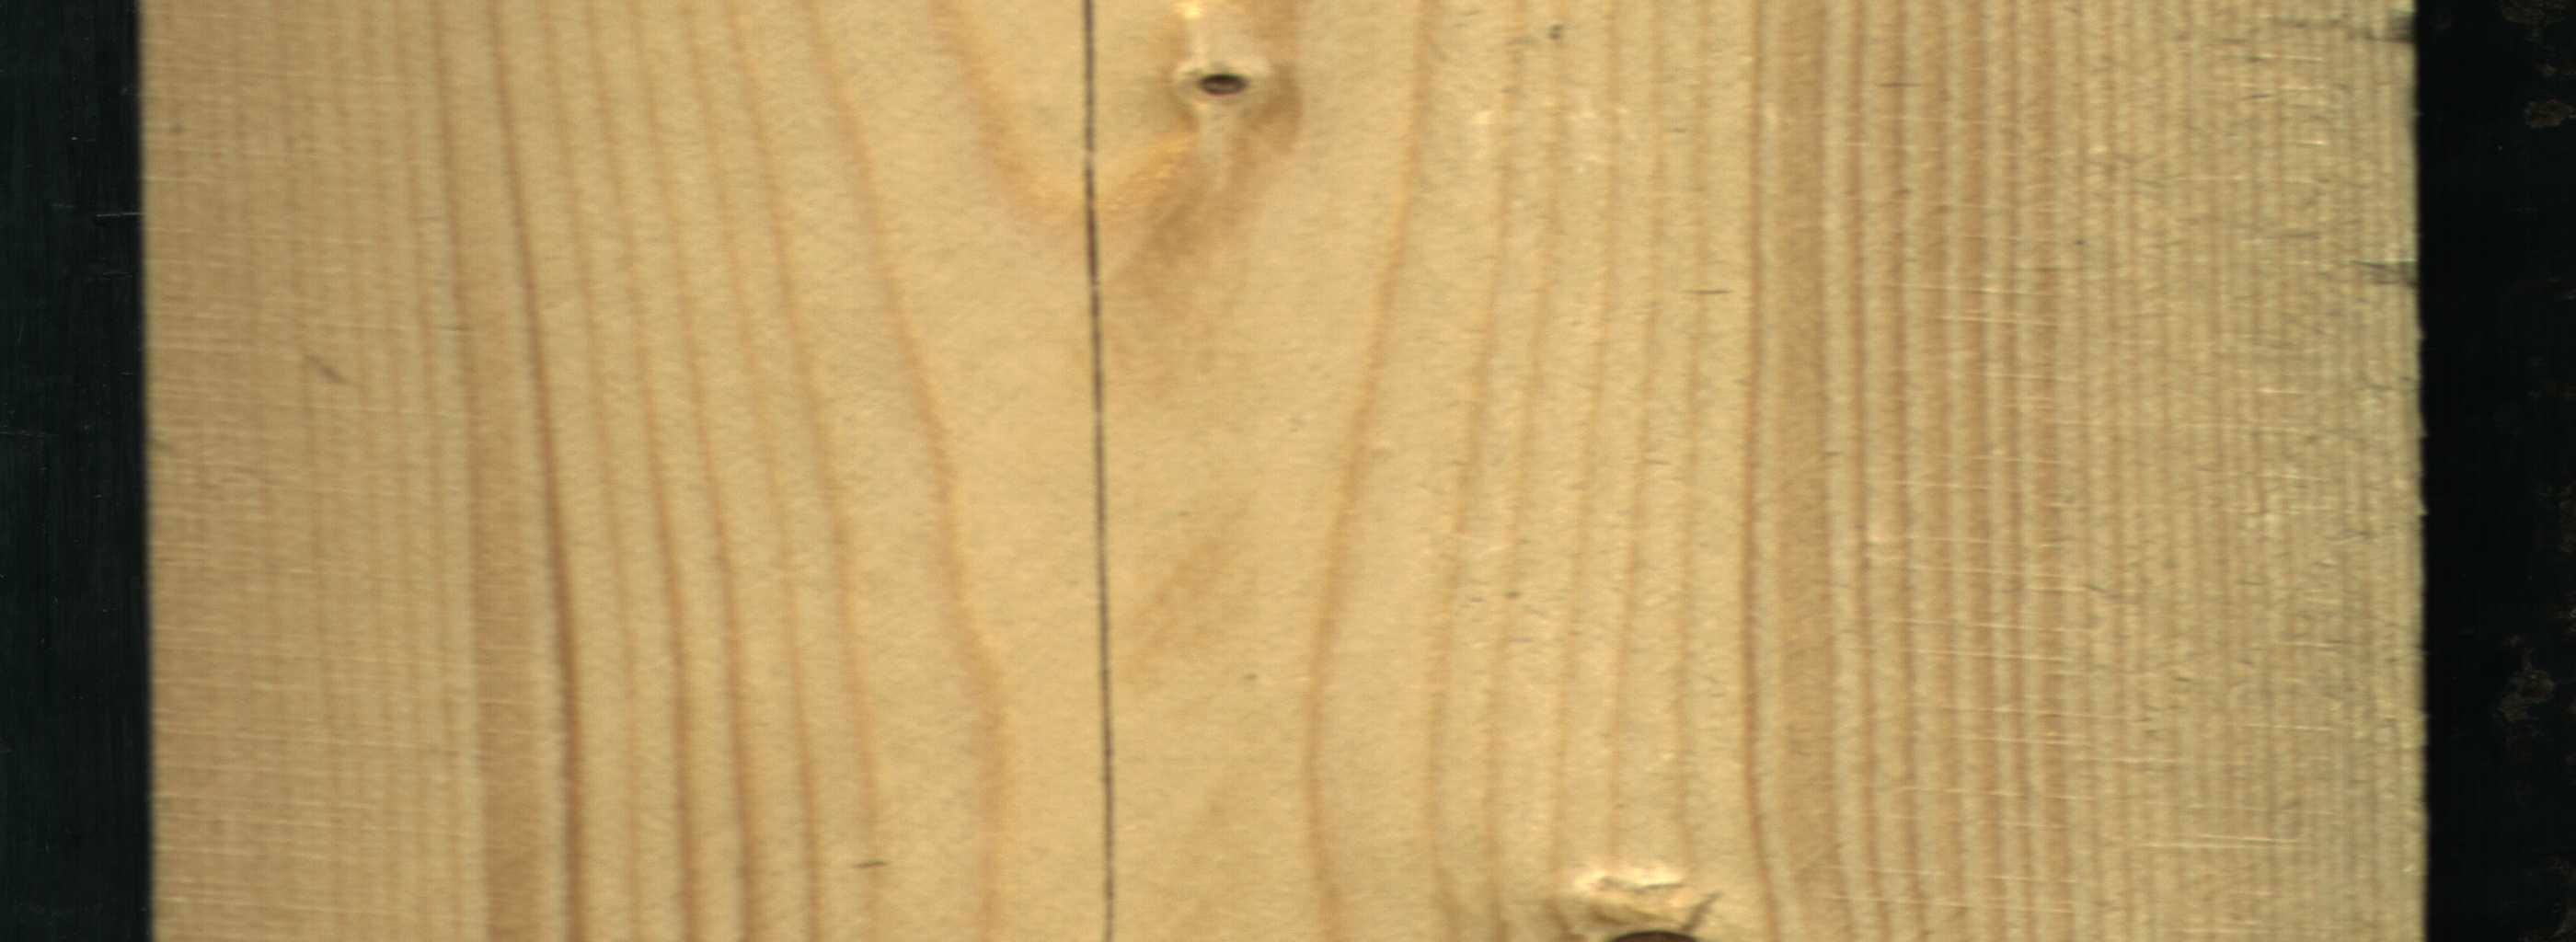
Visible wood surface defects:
Crack
Dead_Knot
Dead_Knot